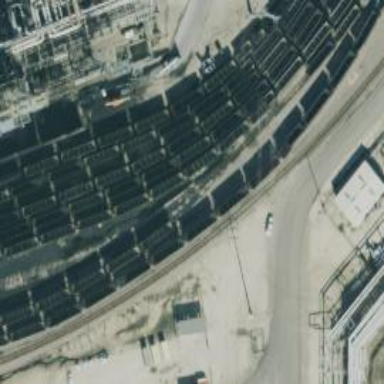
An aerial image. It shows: Railway yard in service.